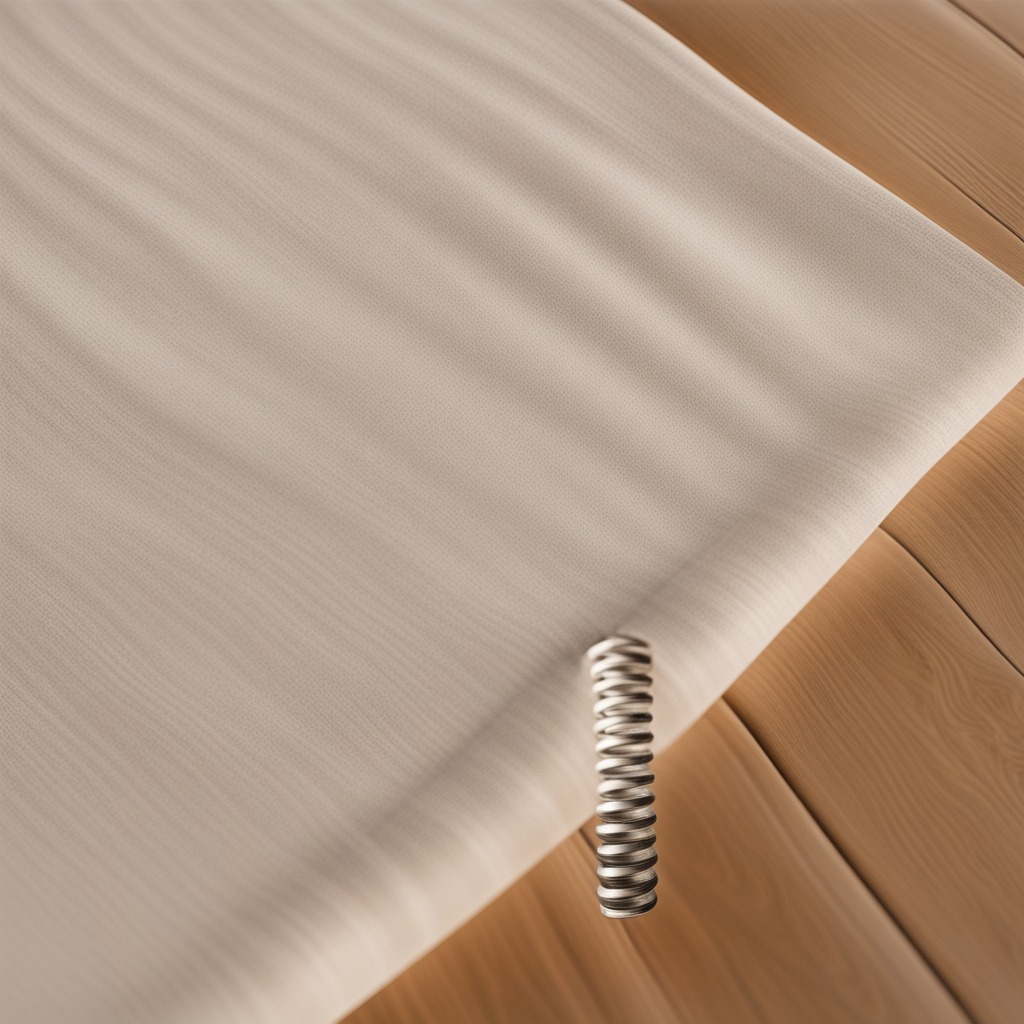
A coiled metal spring lies on a wooden table in an outdoor workshop during daytime bright natural light soft shadows worn but beneath the cloth.